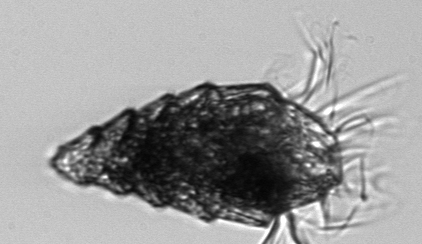
Label: Laboea_strobila